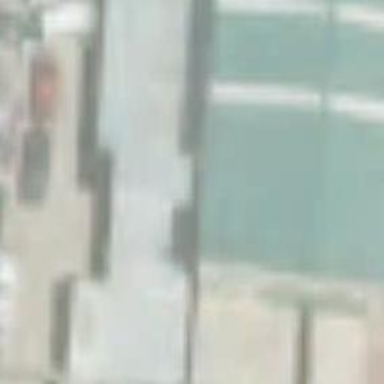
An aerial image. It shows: Shed building.